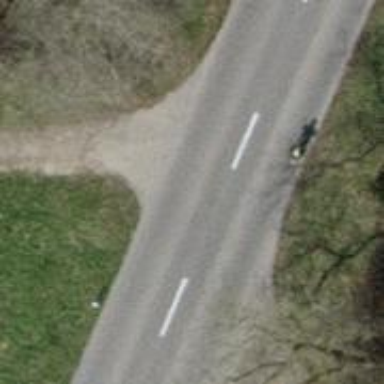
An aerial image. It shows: Tertiary road with asphalt surface.